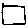
Label: square